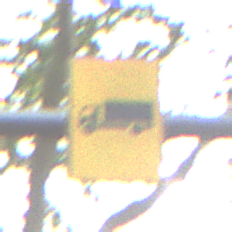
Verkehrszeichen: KFZZulaessigeGesamtmasse3Komma5TOhnePfeilsymbol
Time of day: MorningAfternoon
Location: Outdoor (Urban)
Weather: Overcast
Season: NotSpecified
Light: Natural